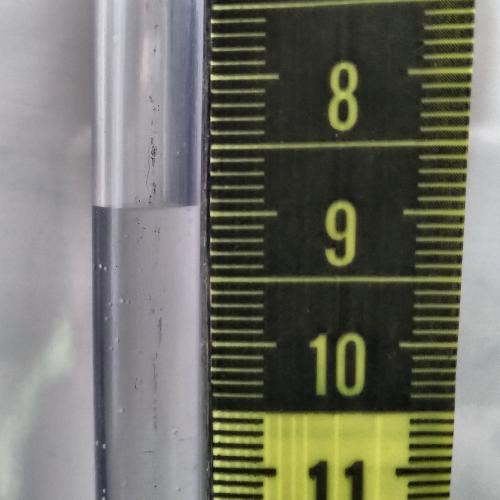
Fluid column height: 9.0 cm